Question: I'm following the "Code Bright" book examples (Laravel 4), but also trying out a few little modifications of my own.
When I started trying the I started to get this exception: with any filter I have in app/filters.php (even with the filters provided by default like "auth"). The first in the file which is not commented out throws the exception.
I cannot get rid of it despite I rolled back to not autoload the custom filter classes folder, named app/filters. Of course I used "composer dump-autoload" everytime I changed composer.json.
What must be triggering this exception? I don't get much info from the debug backtrace.

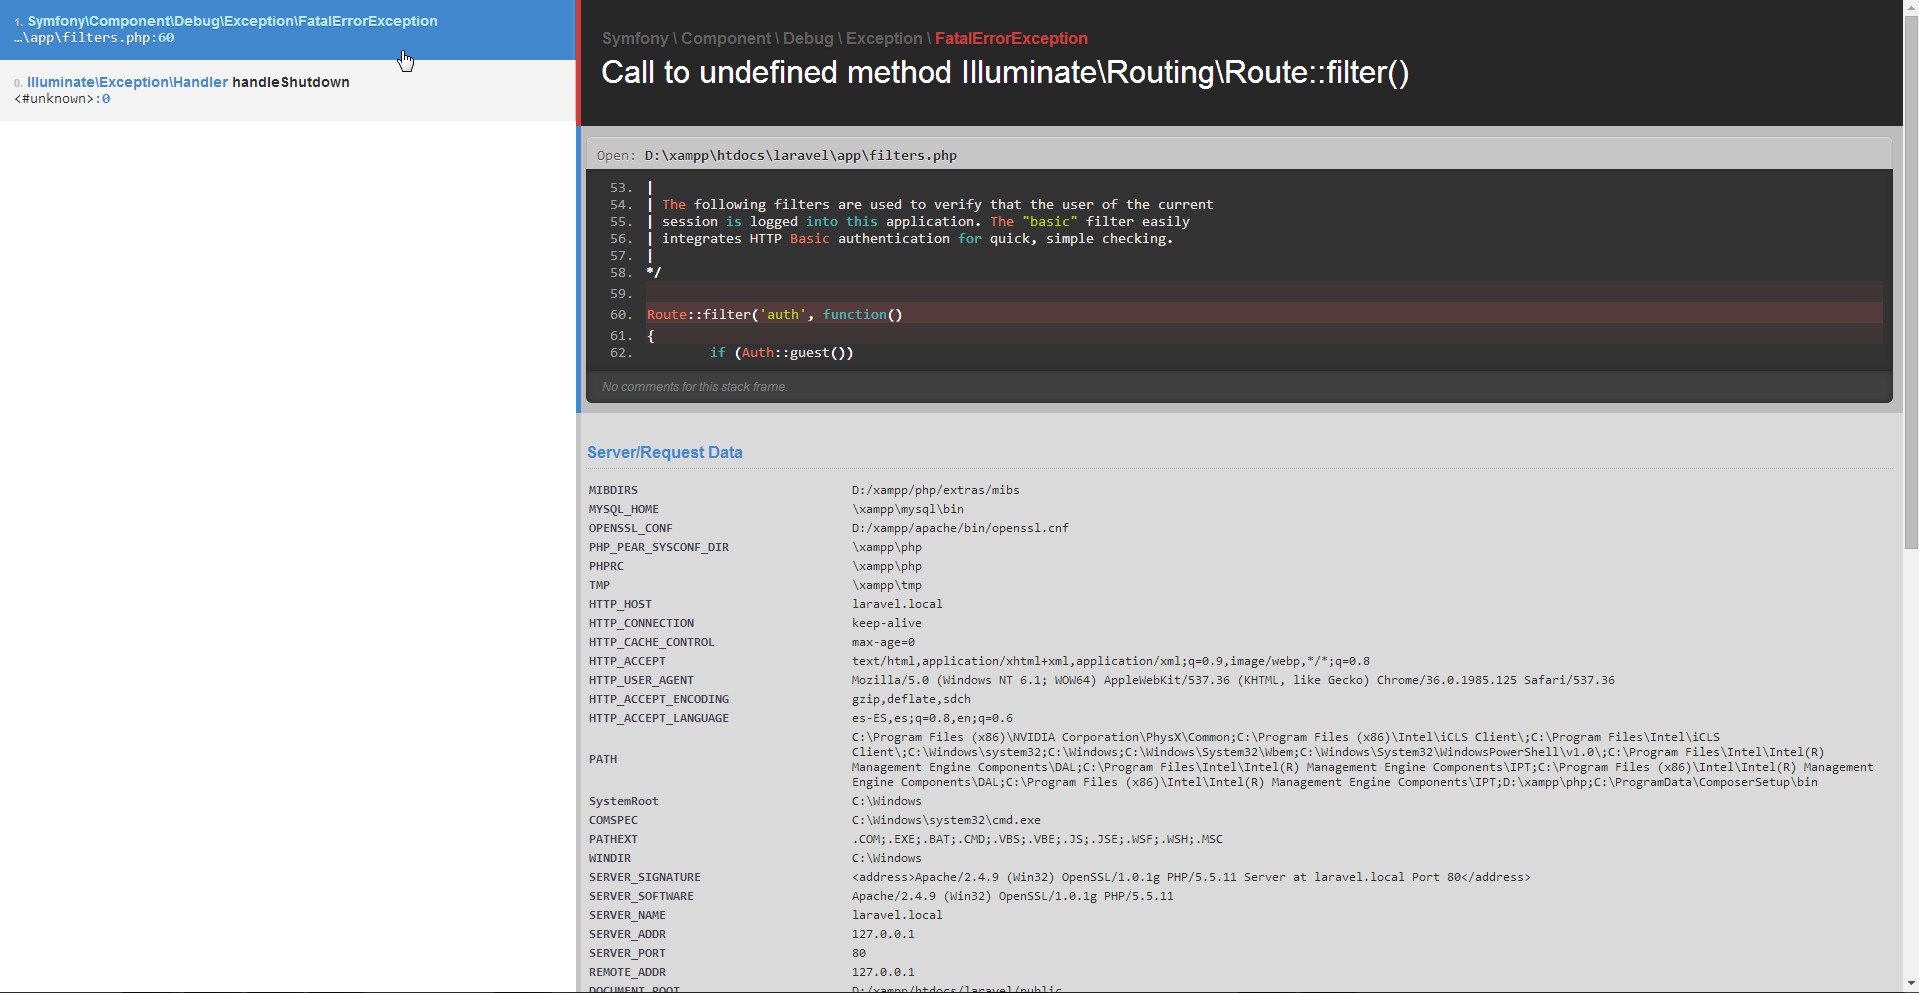
Answer: I finally fixed it.
Resetted to the initial state of the application, and created again the filter. I've followed the same steps and I'm quite sure everything was the same when the error was being triggered. But nothing wrong is happening now. I have no idea what was interfering and raising the error. All I had before was simple routes and other simple filters.
Filter class:
'''
// app/filters/filtermyclassfilter.php
class FilterMyClassFilter
{
public function filter($route, $request)
{
if (date('m') >= 7 && date('m') <= 9) {
return 'the filter has been triggered';
}
}
}
'''
composer.json (note the "app/filters" line in "autoload")
'''
{
"name": "laravel/laravel",
"description": "The Laravel Framework.",
"keywords": ["framework", "laravel"],
"license": "MIT",
"require": {
"laravel/framework": "4.2.*"
},
"autoload": {
"classmap": [
"app/commands",
"app/controllers",
"app/models",
"app/filters",
"app/database/migrations",
"app/database/seeds",
"app/tests/TestCase.php"
]
},
"scripts": {
"post-install-cmd": [
"php artisan clear-compiled",
"php artisan optimize"
],
"post-update-cmd": [
"php artisan clear-compiled",
"php artisan optimize"
],
"post-create-project-cmd": [
"php artisan key:generate"
]
},
"config": {
"preferred-install": "dist"
},
"minimum-stability": "stable"
}
'''
Filter alias:
'''
// app/filters.php
Route::filter('classfilter', 'FilterMyClassFilter');
'''
Route assigned to filter:
'''
// app/routes.php
Route::get('/pathtoclassfilter', array(
'before' => 'classfilter',
function() {
return 'Filter not triggered!!';
}
));
'''